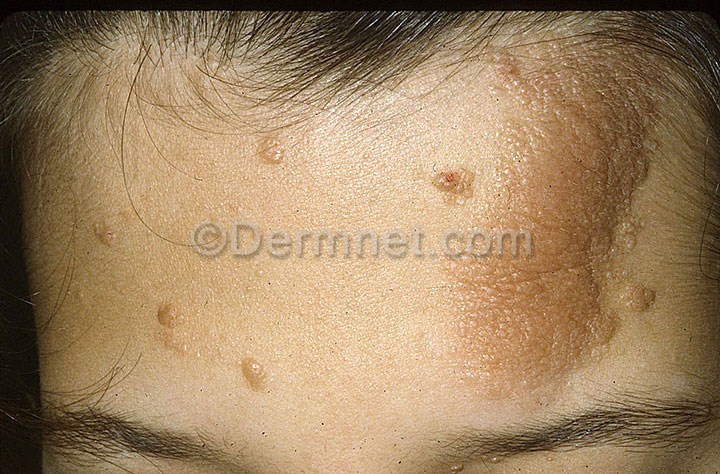
Disease: Systemic Disease